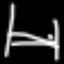
Label: bed